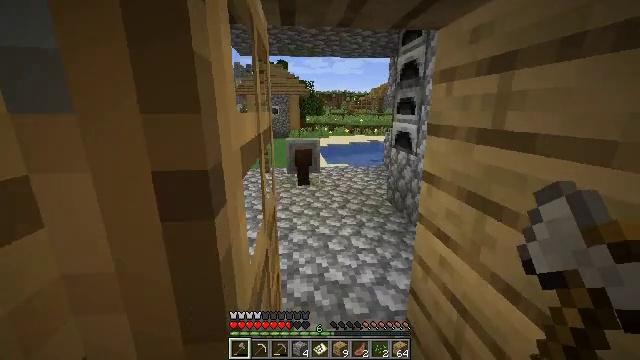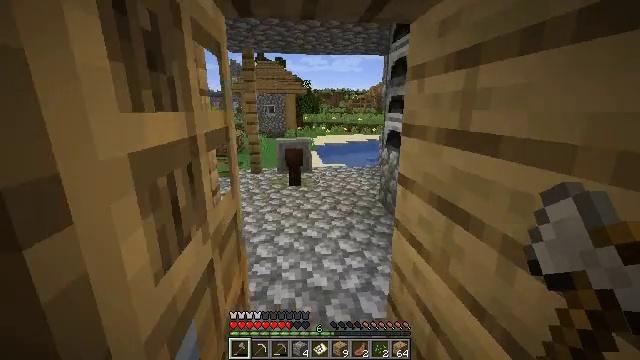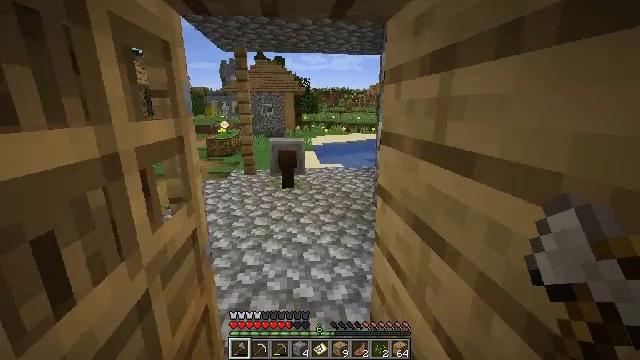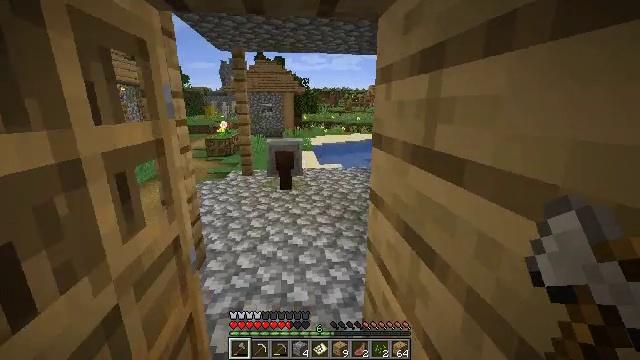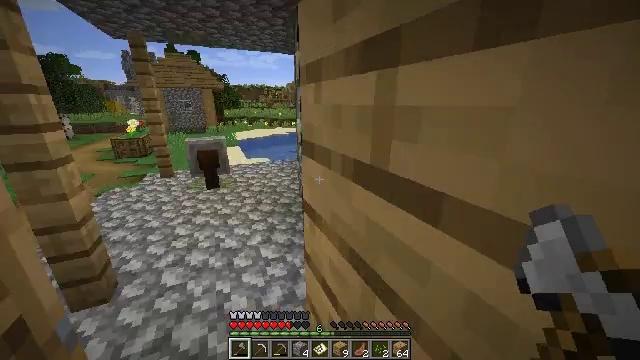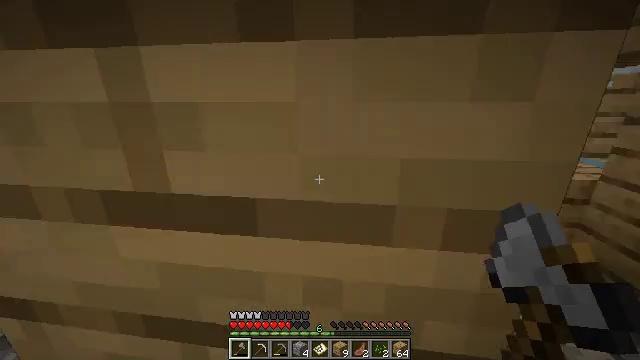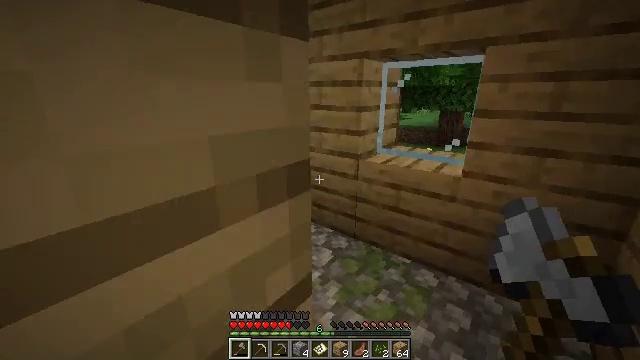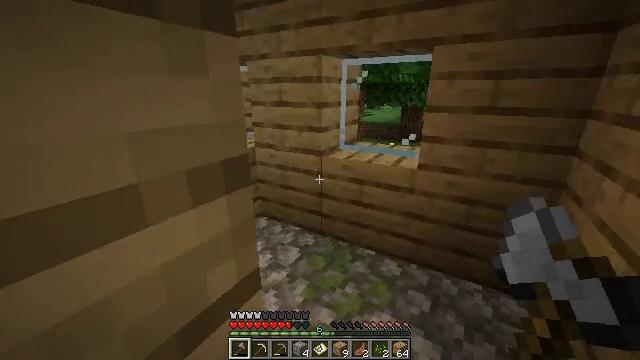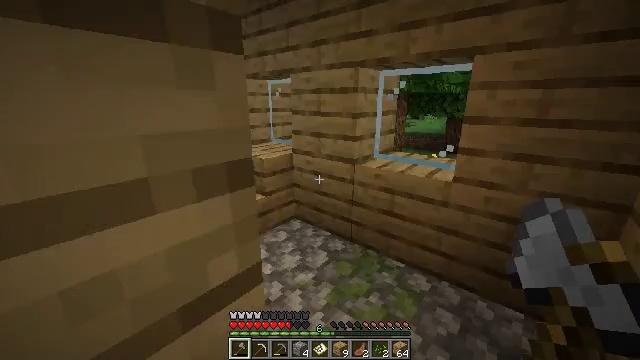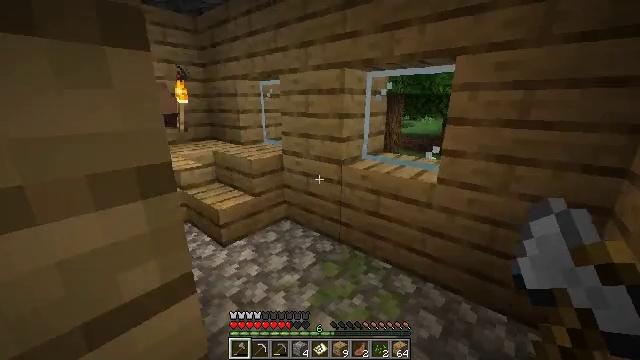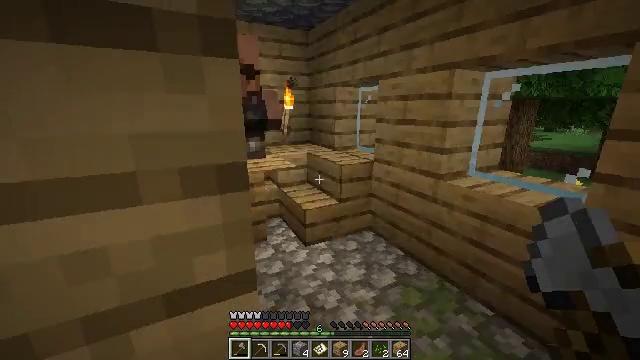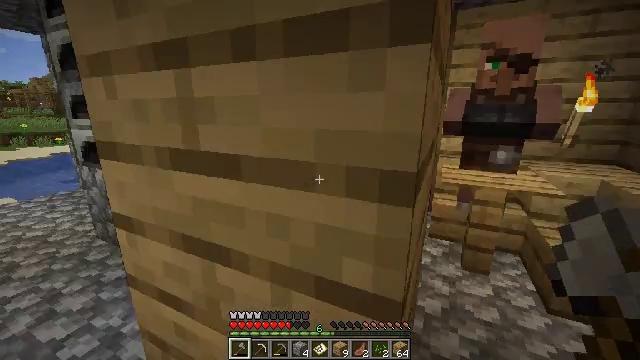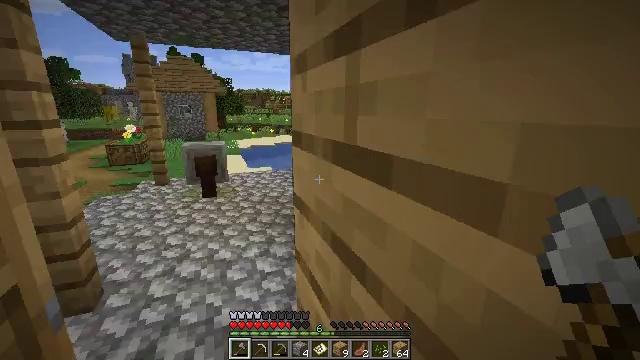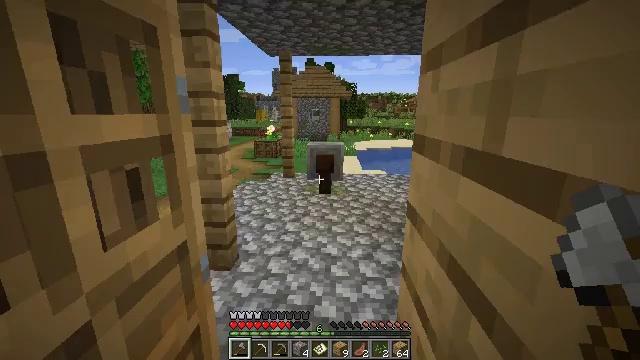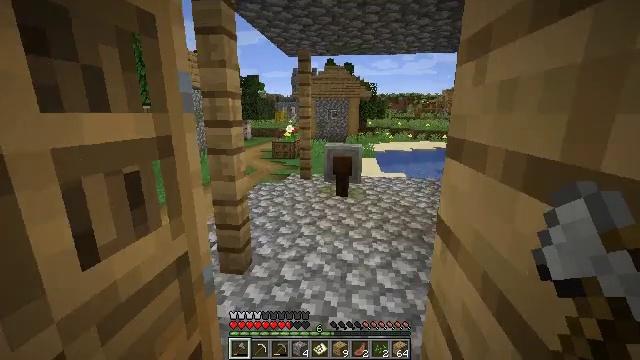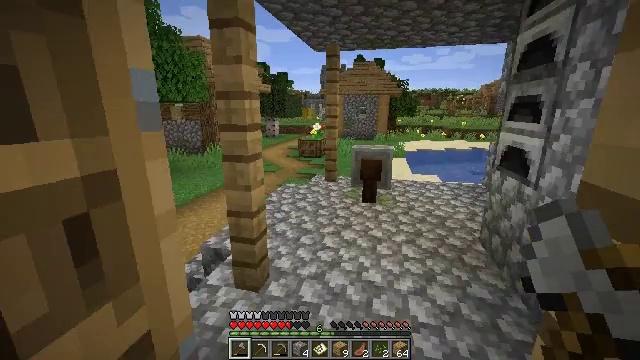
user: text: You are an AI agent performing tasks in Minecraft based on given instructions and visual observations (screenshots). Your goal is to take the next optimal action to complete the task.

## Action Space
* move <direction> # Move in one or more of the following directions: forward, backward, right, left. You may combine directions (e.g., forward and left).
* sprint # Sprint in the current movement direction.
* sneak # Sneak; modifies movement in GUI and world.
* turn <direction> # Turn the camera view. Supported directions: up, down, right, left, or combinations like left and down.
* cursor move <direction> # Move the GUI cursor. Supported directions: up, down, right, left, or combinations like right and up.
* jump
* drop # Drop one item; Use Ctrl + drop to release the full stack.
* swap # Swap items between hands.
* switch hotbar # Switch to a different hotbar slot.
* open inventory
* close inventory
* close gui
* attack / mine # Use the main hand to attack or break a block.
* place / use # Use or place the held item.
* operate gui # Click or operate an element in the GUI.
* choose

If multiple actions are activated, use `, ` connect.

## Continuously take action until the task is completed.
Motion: motion action
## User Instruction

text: Remove the grindstone from its place.
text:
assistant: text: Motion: move forward and move right, sprint
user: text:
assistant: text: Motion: move forward and move right, sprint
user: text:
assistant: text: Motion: move forward and move right, sprint
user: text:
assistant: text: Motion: move forward, sprint, turn right and down
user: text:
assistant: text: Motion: move forward, turn right
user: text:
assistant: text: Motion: turn right
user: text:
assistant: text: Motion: move right, turn right
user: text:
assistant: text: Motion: move right, turn left and up
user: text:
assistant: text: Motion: move right
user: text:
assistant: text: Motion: move forward and move right, turn left and up
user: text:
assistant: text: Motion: move forward, turn left
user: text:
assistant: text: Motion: move forward, turn left
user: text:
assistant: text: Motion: move forward, turn left
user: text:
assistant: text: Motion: move forward, turn left
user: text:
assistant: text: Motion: move forward, turn left
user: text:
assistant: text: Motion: move forward
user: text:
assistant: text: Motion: move forward
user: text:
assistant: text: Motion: move forward
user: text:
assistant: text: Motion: move forward, turn right, switch to hotbar 2
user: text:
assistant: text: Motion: move forward, turn right, switch to hotbar 2
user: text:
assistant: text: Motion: move forward, turn right, switch to hotbar 2
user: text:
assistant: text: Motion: move forward, turn right and down
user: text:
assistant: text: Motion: move forward, turn right and down
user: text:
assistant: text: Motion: move forward, turn right and down
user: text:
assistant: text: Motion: move forward, turn down
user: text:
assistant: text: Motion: move forward, turn left and down, attack / mine
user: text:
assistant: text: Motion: move forward, turn left and down, attack / mine
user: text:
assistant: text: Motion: move forward, turn left, attack / mine
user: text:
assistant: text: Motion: move forward, turn left and down, attack / mine
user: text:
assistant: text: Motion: move forward, turn left and down, attack / mine